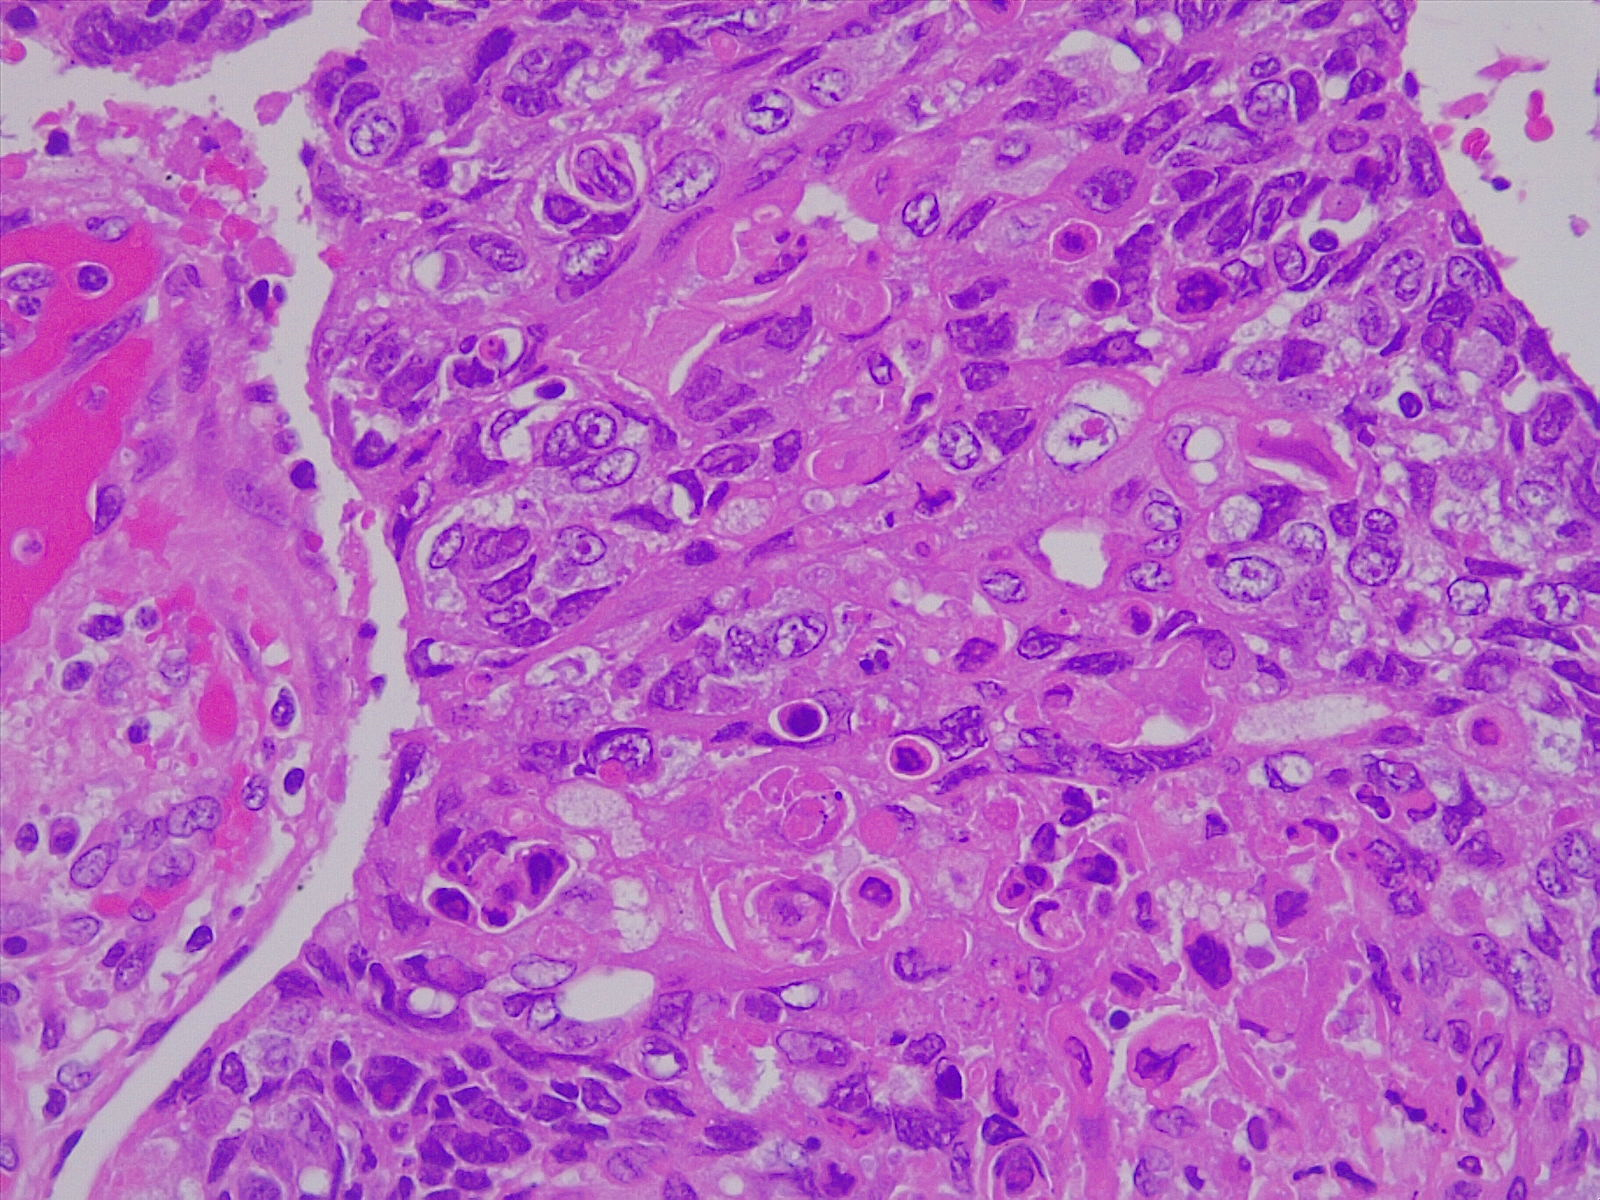
Label: lung squamous cell carcinoma, moderately differentiated